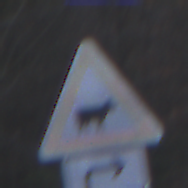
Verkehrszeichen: ViehtriebLinks
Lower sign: RichtungsangabeDurchPfeile5
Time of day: MorningAfternoon
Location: Outdoor (Nature)
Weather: Overcast
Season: Winter
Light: Natural